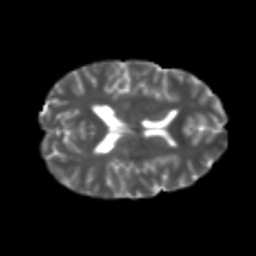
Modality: T2w
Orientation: axial
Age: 24
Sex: female
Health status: healthy
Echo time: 0.074 s